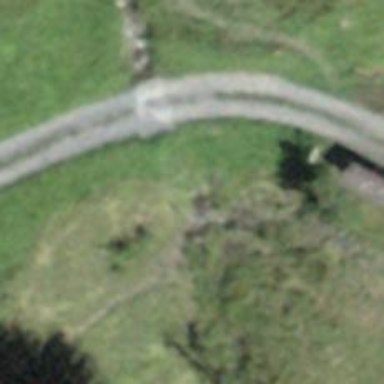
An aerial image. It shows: Culvert tunnel.